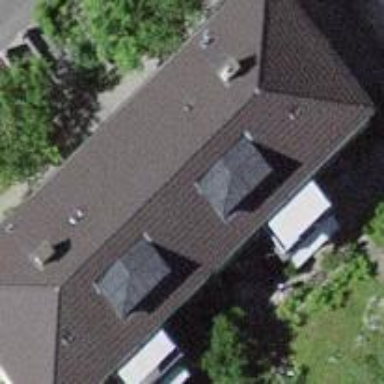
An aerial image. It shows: Apartment building with hipped roof.